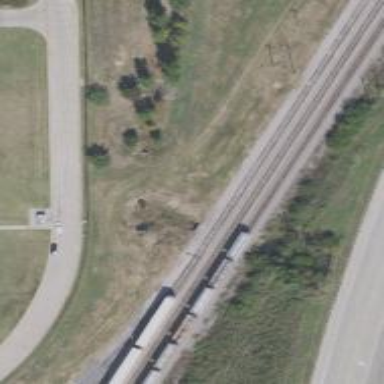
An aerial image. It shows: Railway spur bridge over rail line.